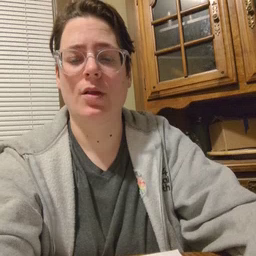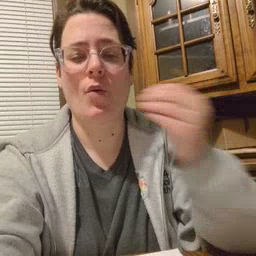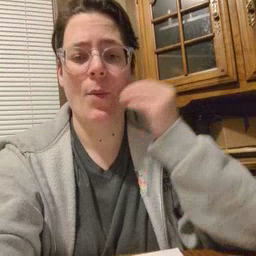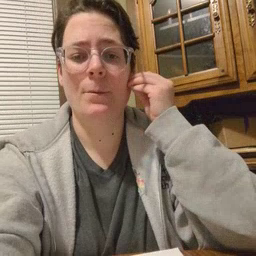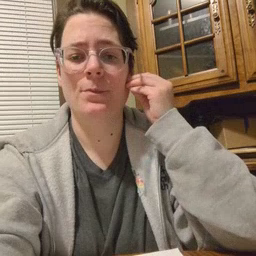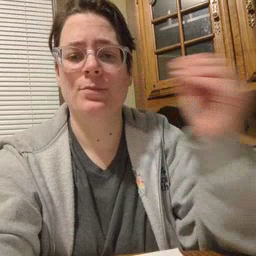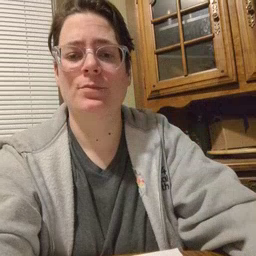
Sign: home